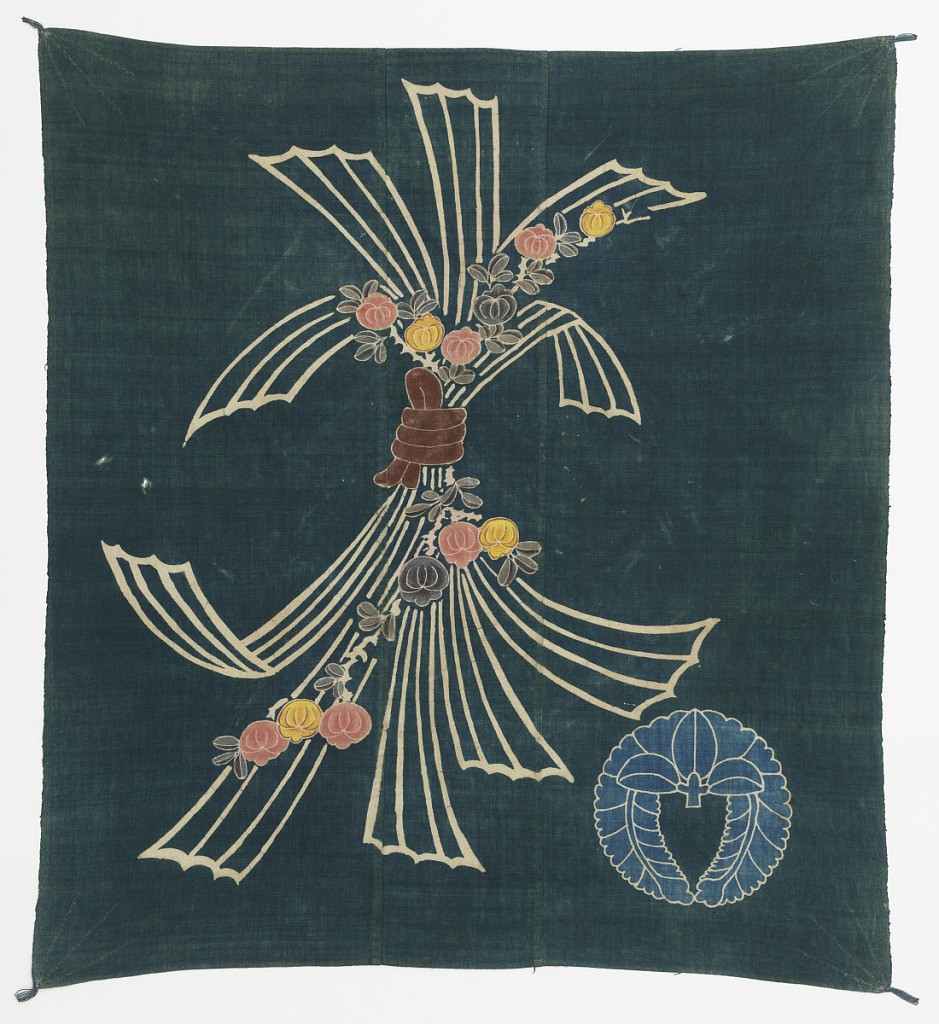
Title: Wrapping cloth (furoshiki)
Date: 19th century
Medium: cotton Technique: flat surface resist on plain weave
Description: Square carrying cloth (furoshiki) with the design of a bundle of seaweed and a flowering branch in the center of a blue-green ground. Light blue crest in one corner. Three pieces of fabric sewn together, the outer two selvage to selvage widths, joined prior to dyeing. The linear pattern is achieved by a resist paste. Four corner reinforced by three rows of running stitches radiating from the corner. Two sides reinforced by double row of running stitches. Top and bottoms hemmed. Small tassel at each corner.